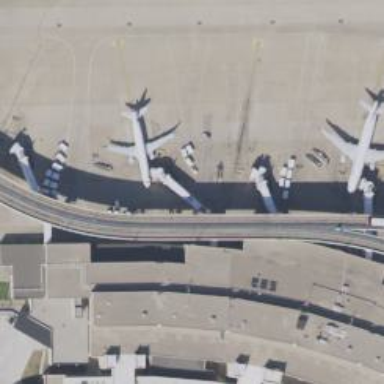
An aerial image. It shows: Airport gate.